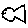
Label: fish